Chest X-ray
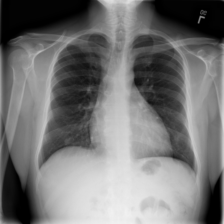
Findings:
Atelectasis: negative
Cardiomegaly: negative
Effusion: negative
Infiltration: negative
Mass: negative
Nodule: negative
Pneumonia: negative
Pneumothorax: negative
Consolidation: negative
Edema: negative
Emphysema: negative
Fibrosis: negative
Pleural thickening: negative
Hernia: negative